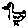
Label: bird